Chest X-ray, PA view. Patient: 14 years old, sex M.
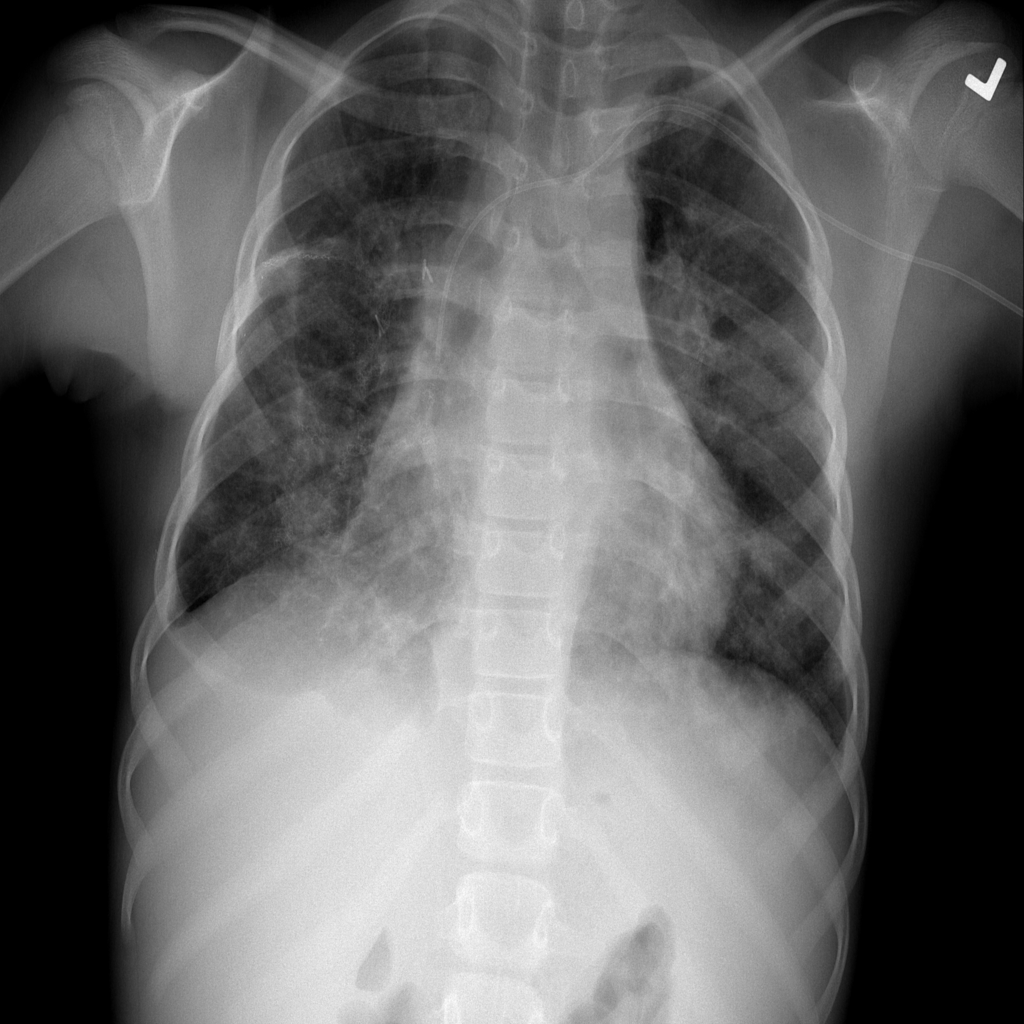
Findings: Consolidation